Field crop: maize
Growth stage: 2
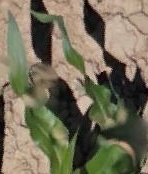
Species: maize